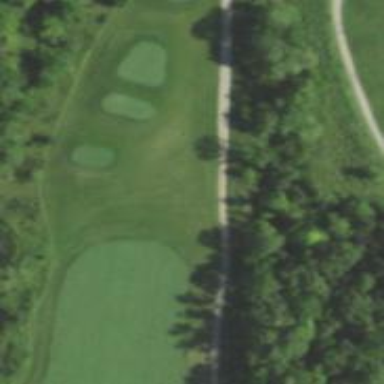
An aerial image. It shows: Rough area in golf course.